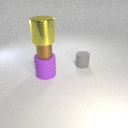
large purple rubber cylinder below large yellow metal cylinder